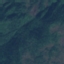
Land use / land cover class: Forest